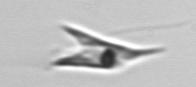
Label: Chrysochromulina_lanceolata